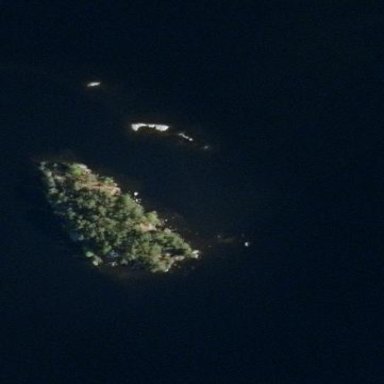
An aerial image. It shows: Islet.